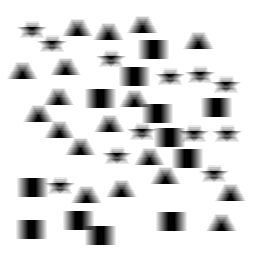
Squares: 12
Triangles: 18
Stars: 12
Total shapes: 42